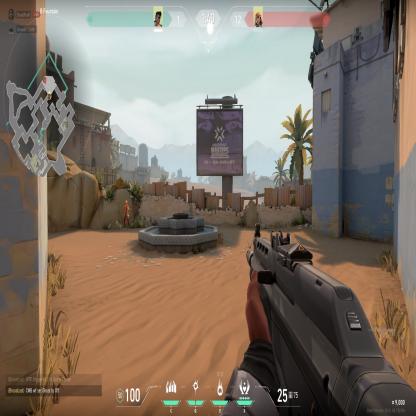
Label: enemy